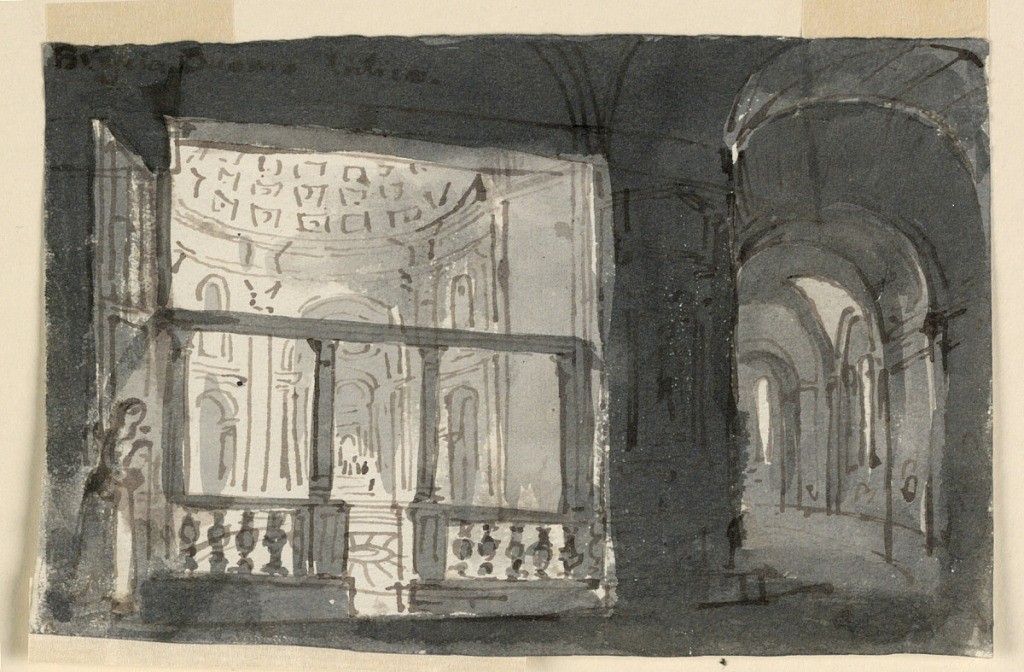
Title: Old Cathedral at Brescia
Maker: Antonio Giuseppe Basoli, Italian, 1774–1843
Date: early 19th century
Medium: Pen and bistre ink and brush and sepia wash on paper
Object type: Drawing
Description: Horizontal rectangle. Interior of Old Cathedral at Brescia, looking toward apse. Female figure at left.